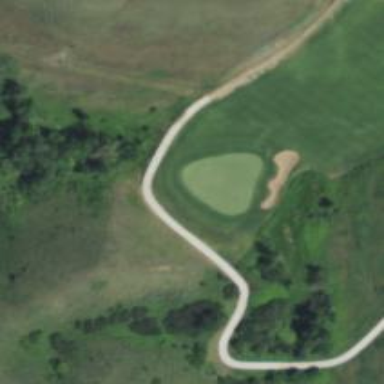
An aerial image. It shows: Rough area in golf course.